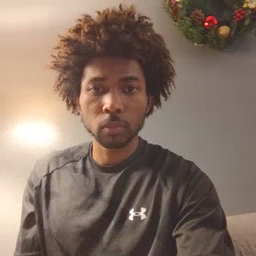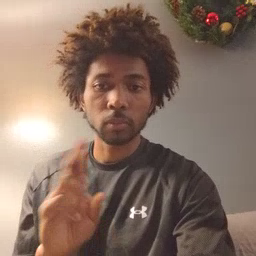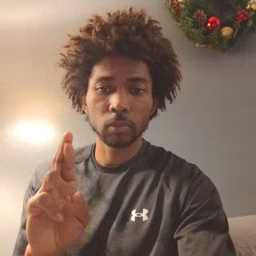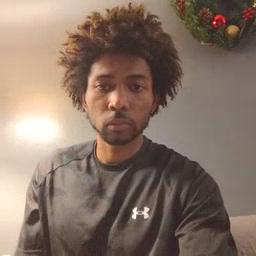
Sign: refrigerator